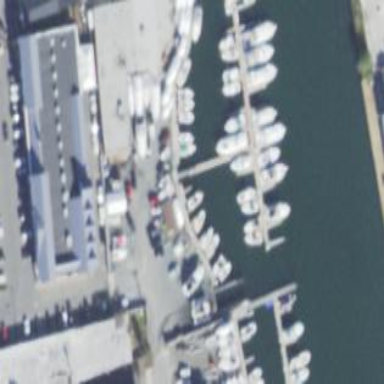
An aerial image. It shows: Marina on leisure land.